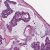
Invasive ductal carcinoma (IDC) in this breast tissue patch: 1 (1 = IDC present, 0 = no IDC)